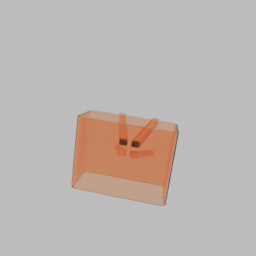
Label: furniture